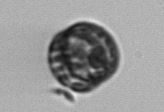
Label: Thalassiosira